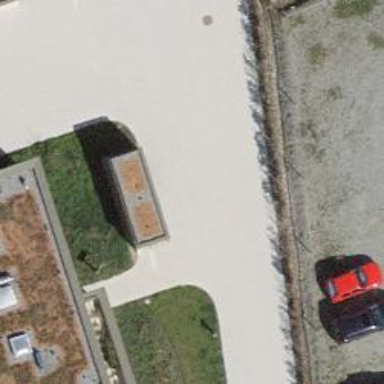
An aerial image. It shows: Bicycle parking facility.